Question: I am trying to display a Firestore collection in a 'RecylcerView' but cannot get it to display here is the code.
ViewCars.java:
'''
public class ViewCars extends AppCompatActivity {
private RecyclerView mCarList;
private FirebaseFirestore firebaseFirestore;
private List<Car> carsList = new ArrayList<Car>();
private CarListAdapter carListAdapter;
@Override
protected void onCreate(Bundle savedInstanceState) {
super.onCreate(savedInstanceState);
setContentView(R.layout.activity_view_cars);
carListAdapter = new CarListAdapter(carsList);
mCarList = (RecyclerView) findViewById(R.id.mainList);
mCarList.setHasFixedSize(true);
mCarList.setLayoutManager(new LinearLayoutManager(this));
mCarList.setAdapter(carListAdapter);
firebaseFirestore = FirebaseFirestore.getInstance();
firebaseFirestore.collection("Cars").addSnapshotListener(new EventListener<QuerySnapshot>() {
@Override
public void onEvent(QuerySnapshot documentSnapshots, FirebaseFirestoreException e) {
for(DocumentChange doc: documentSnapshots.getDocumentChanges()){
if(doc.getType() == DocumentChange.Type.ADDED){
Car car = doc.getDocument().toObject(Car.class);
carsList.add(car);
carListAdapter.notifyDataSetChanged();
Log.d("Car List", Integer.toString(carsList.size()));
}
}
}
});
}
}
CarListAdapter:
public class ViewCars extends AppCompatActivity {
private RecyclerView mCarList;
private FirebaseFirestore firebaseFirestore;
private List<Car> carsList = new ArrayList<Car>();
private CarListAdapter carListAdapter;
@Override
protected void onCreate(Bundle savedInstanceState) {
super.onCreate(savedInstanceState);
setContentView(R.layout.activity_view_cars);
carListAdapter = new CarListAdapter(carsList);
mCarList = (RecyclerView) findViewById(R.id.mainList);
mCarList.setHasFixedSize(true);
mCarList.setLayoutManager(new LinearLayoutManager(this));
mCarList.setAdapter(carListAdapter);
firebaseFirestore = FirebaseFirestore.getInstance();
firebaseFirestore.collection("Cars").addSnapshotListener(new EventListener<QuerySnapshot>() {
@Override
public void onEvent(QuerySnapshot documentSnapshots, FirebaseFirestoreException e) {
for(DocumentChange doc: documentSnapshots.getDocumentChanges()){
if(doc.getType() == DocumentChange.Type.ADDED){
Car car = doc.getDocument().toObject(Car.class);
carsList.add(car);
carListAdapter.notifyDataSetChanged();
Log.d("Car List", Integer.toString(carsList.size()));
}
}
}
});
}
}
'''
Car.java:
'''
public class Car {
private String id;
private String numPlate;
private String make;
private String model;
private String year;
private String price;
public Car(){
}
public Car(String id, String numPlate, String make, String model, String year, String price) {
this.setId(id);
this.setNumPlate(numPlate);
this.setMake(make);
this.setModel(model);
this.setYear(year);
this.setPrice(price);
}
public String getId() {
return id;
}
public void setId(String id) {
this.id = id;
}
public String getNumPlate() {
return numPlate;
}
public void setNumPlate(String numPlate) {
this.numPlate = numPlate;
}
public String getMake() {
return make;
}
public void setMake(String make) {
this.make = make;
}
public String getModel() {
return model;
}
public void setModel(String model) {
this.model = model;
}
public String getYear() {
return year;
}
public void setYear(String year) {
this.year = year;
}
public String getPrice() {
return price;
}
public void setPrice(String price) {
this.price = price;
}
}
'''
Originally I was getting an error saying the carList array was null and I fixed that and now nothing happens when i load up the activity the only thing coming up that i think might be affecting it is this in the debugger.
[
Other than this there is no clear issue in my eyes. Any assistance you could offer would be much appreciated.
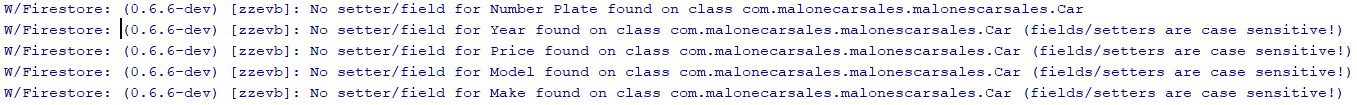
Answer: You get those errors because in your model class your fields are declared using lower case letters and in your database exist with the first letter capital. That's why you get:
'''
No setter/field for Year on...
'''
See, 'Year' has first letter 'Y' capital. In order to solve this, you have 2 solutions. First one would be to delete the actual data and add fresh one, so the fields in your model class to be the same as in the database or to use annotations, by adding in front of every field the following annotation:
'''
@PropertyName("Year")
private String year
'''